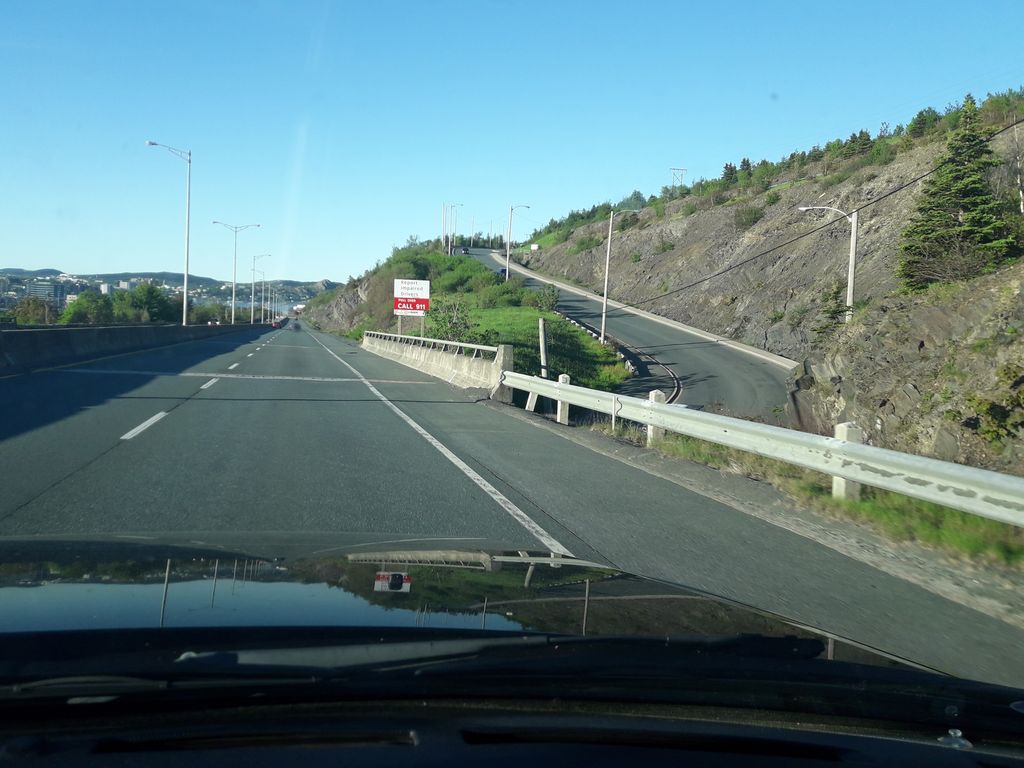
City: st_johns